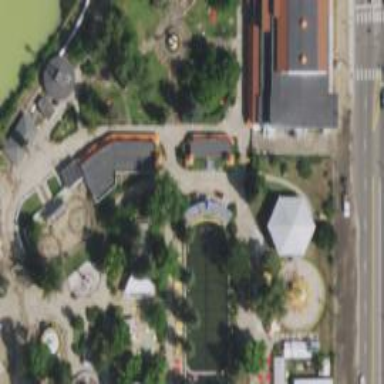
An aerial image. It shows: Bumper boat attraction.